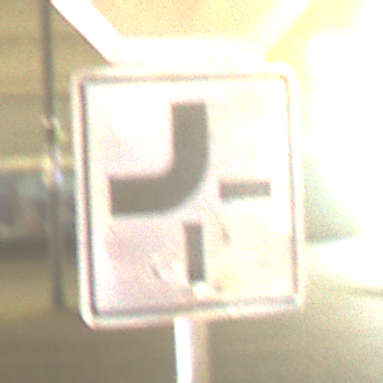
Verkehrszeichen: VerlaufVorfahrtsstrasse2
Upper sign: Stop
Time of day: Night
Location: Outdoor (Urban)
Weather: Clear
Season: NotSpecified
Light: Artificial